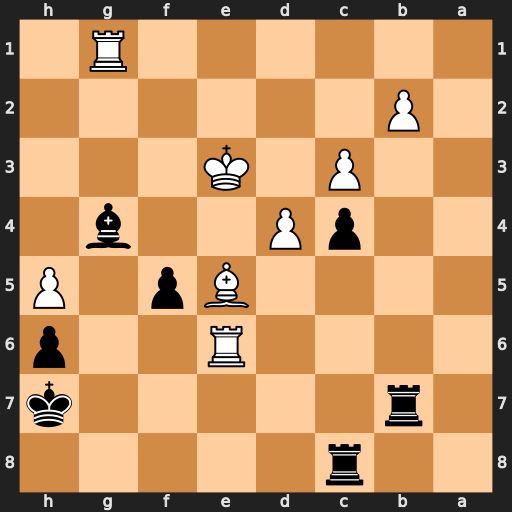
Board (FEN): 2r5/1r5k/4R2p/4Bp1P/2pP2b1/2P1K3/1P6/6R1
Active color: b
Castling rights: -
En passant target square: -
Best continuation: f4+ Bxf4 Bxe6